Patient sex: F
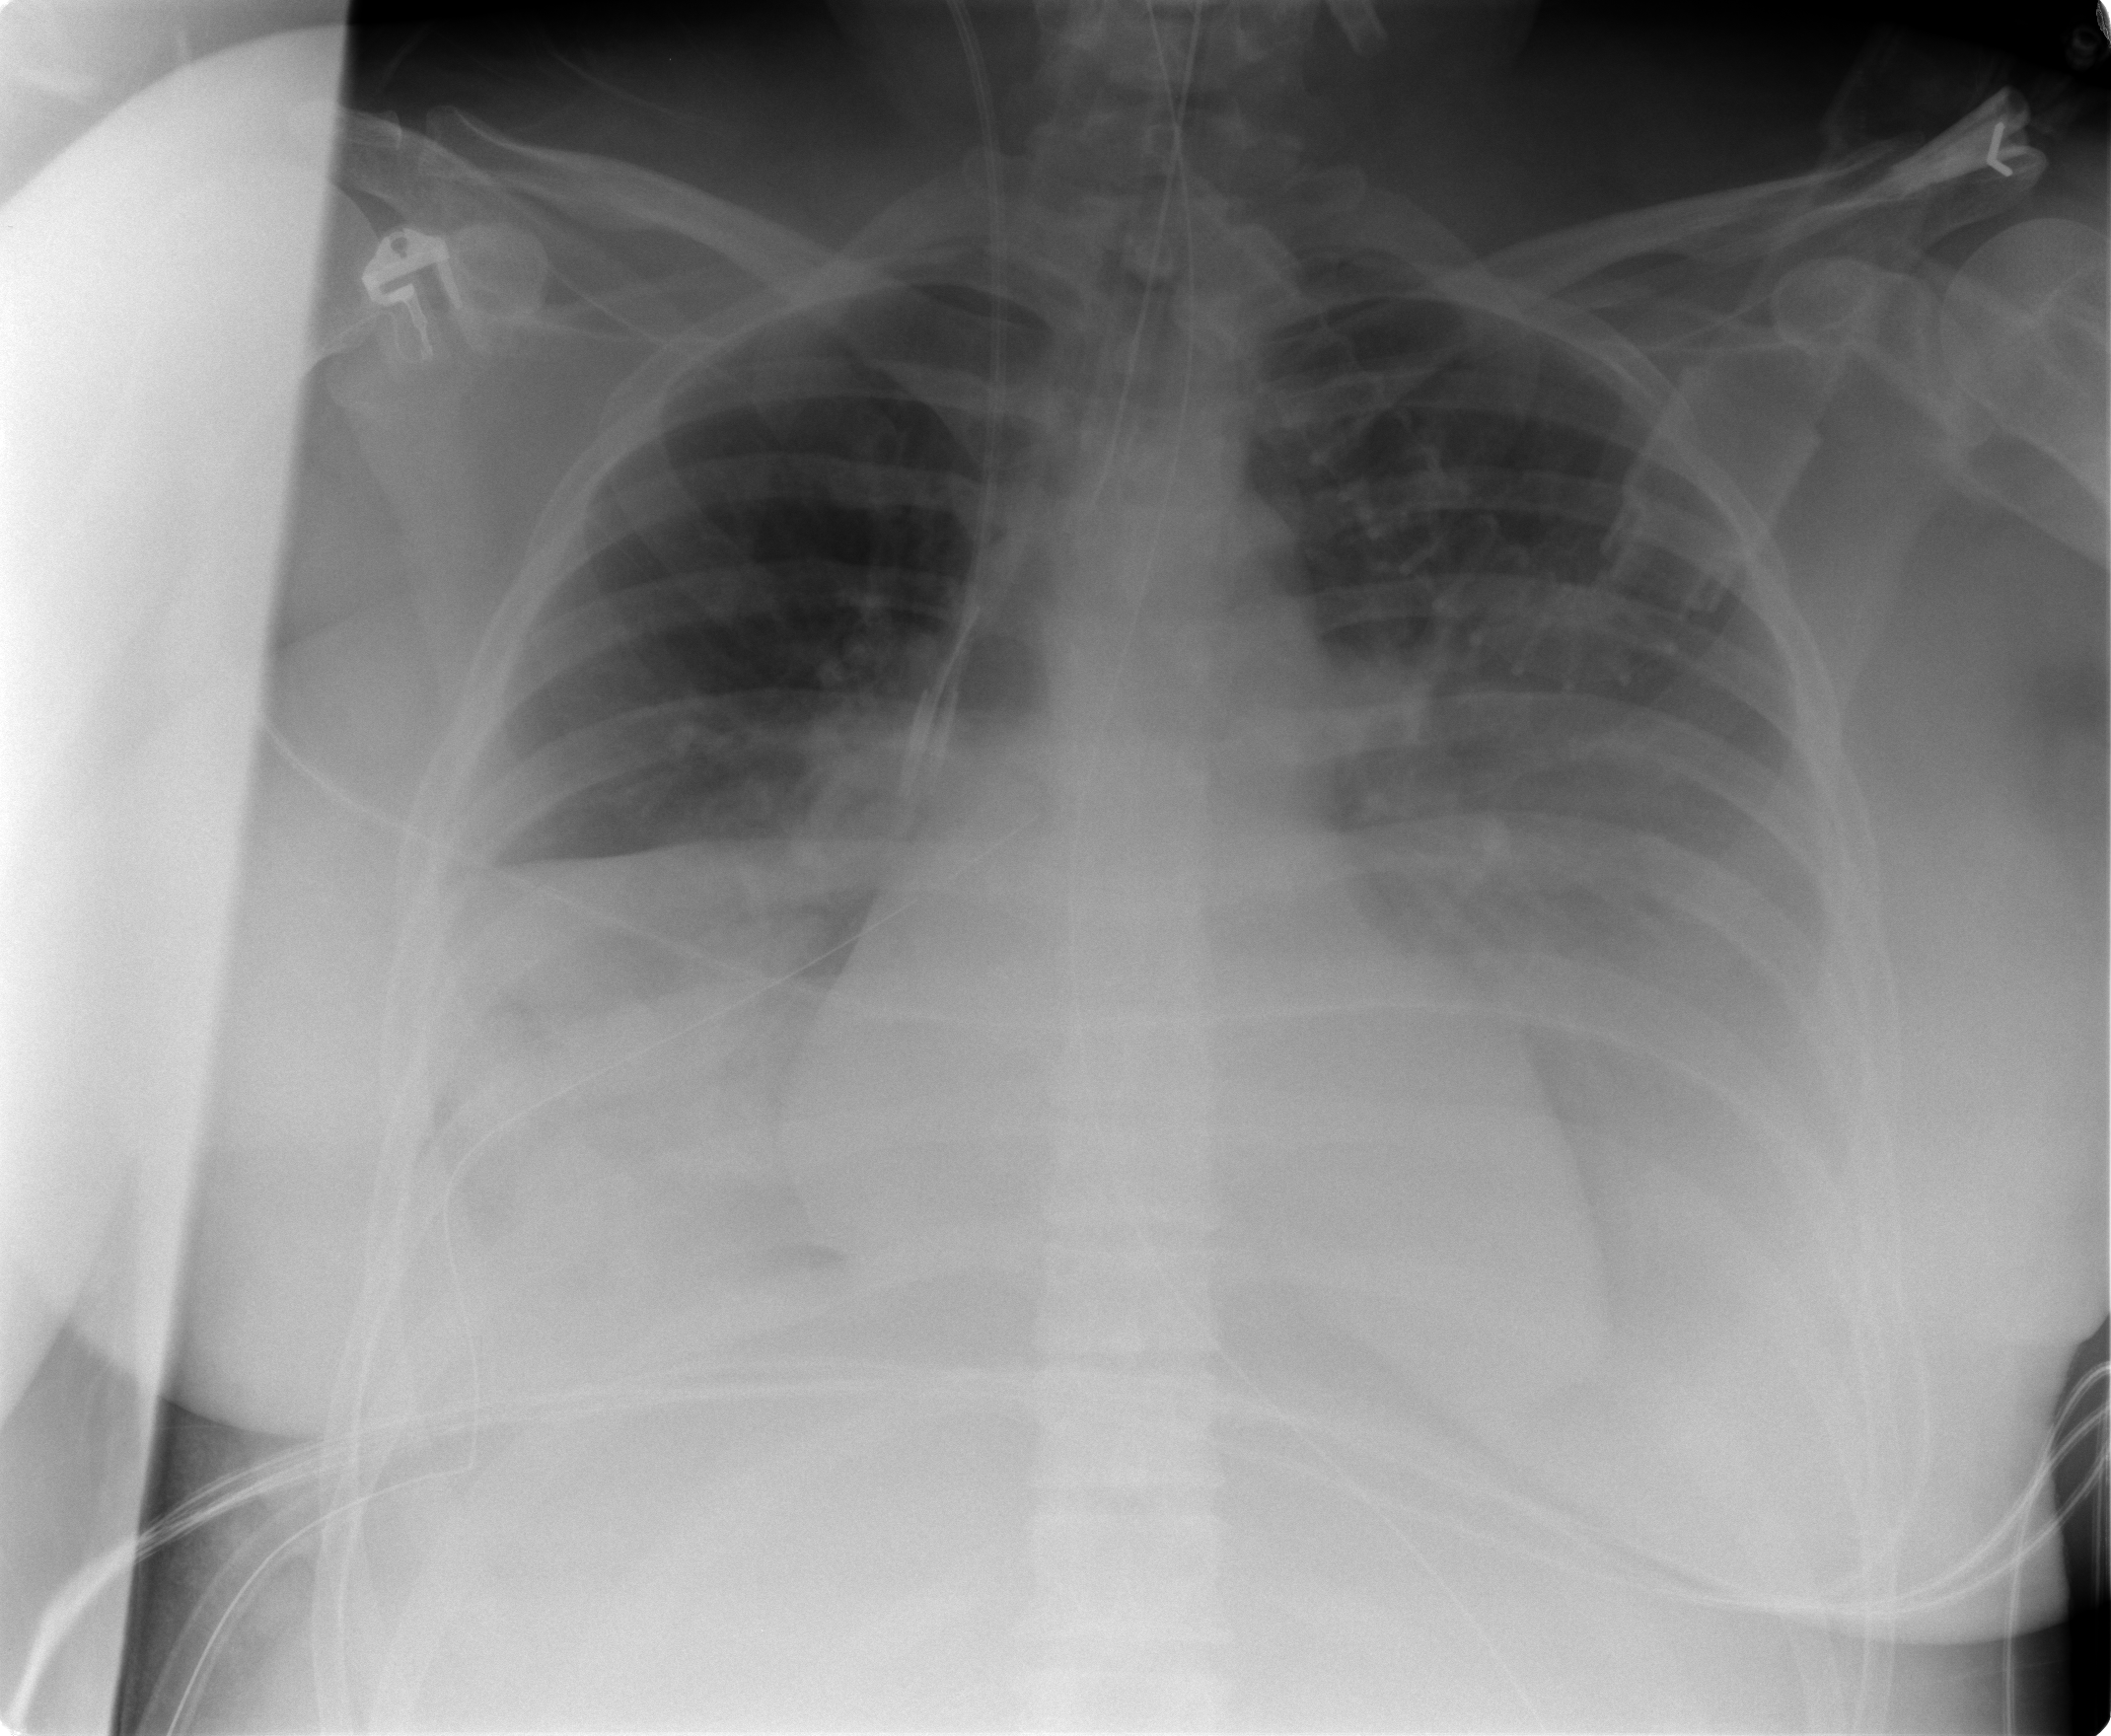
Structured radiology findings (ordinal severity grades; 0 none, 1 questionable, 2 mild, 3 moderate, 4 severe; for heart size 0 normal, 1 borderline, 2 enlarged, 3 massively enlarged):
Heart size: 0
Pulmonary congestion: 2
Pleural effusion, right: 3
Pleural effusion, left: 3
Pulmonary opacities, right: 0
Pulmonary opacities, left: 0
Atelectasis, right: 3
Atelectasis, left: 3